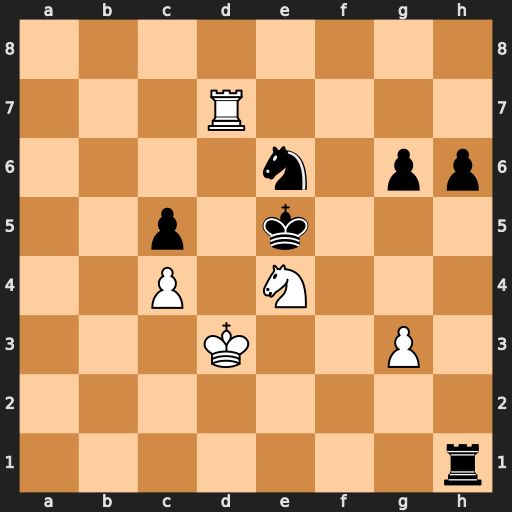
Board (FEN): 8/3R4/4n1pp/2p1k3/2P1N3/3K2P1/8/7r
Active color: w
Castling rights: -
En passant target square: -
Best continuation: Rd5#